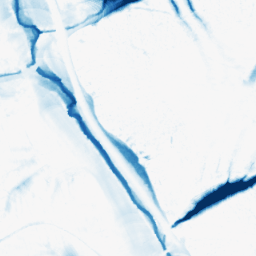
Category: morphological
Decomposition family: morphological_ellipse
Decomposition parameters: operation: closing
width: 30
height: 50
Upsampling method: bilinear
Upsampling parameters: scale: 8
Upsampling scale: 8